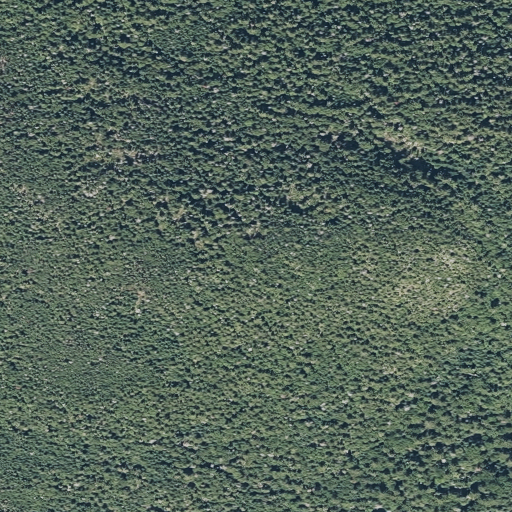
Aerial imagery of mountain in Maine named Stoney Brook Mountain containing only evergreen forest